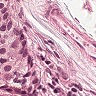
Metastatic tissue present: yes